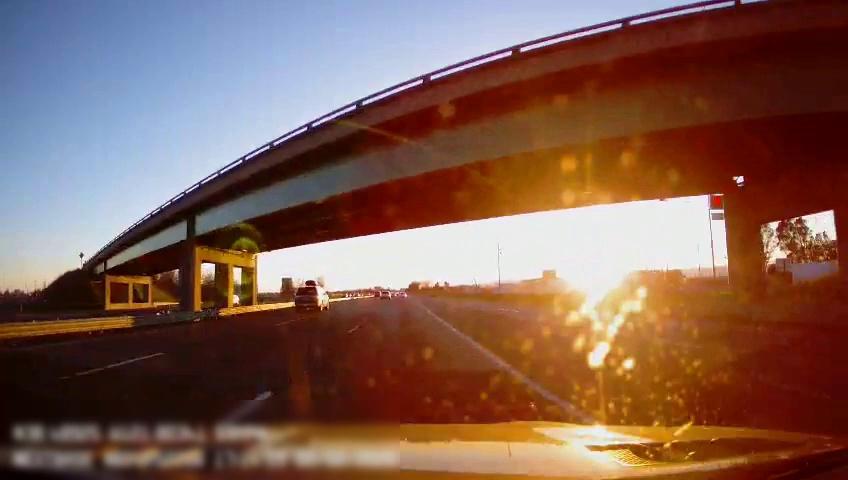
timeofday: Day
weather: Sunny
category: Drivable Space
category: Vehicles | SUV
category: Vehicles | SUV
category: Vehicles | SUV
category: Lanes | Alternate Lane
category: Lanes | Alternate Lane
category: Lanes | Current Lane
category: Lanes | Alternate Lane
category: Lanes | Alternate Lane
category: Traffic | Signs
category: Traffic | Signs
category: Traffic | Signs